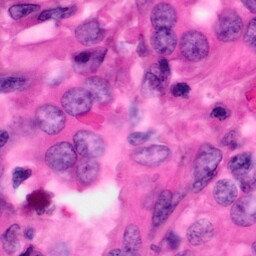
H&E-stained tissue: Pancreatic